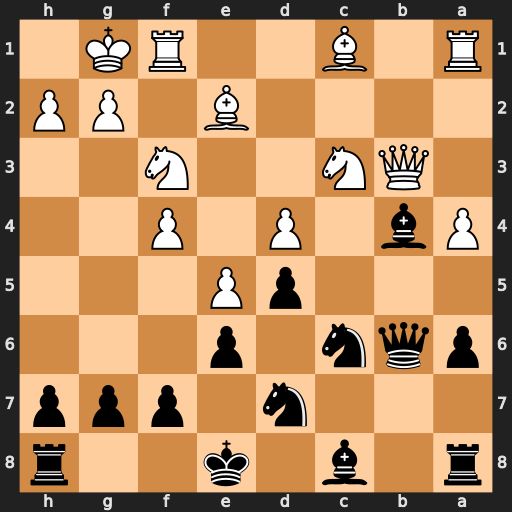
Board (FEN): r1b1k2r/3n1ppp/pqn1p3/3pP3/Pb1P1P2/1QN2N2/4B1PP/R1B2RK1
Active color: b
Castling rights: kq
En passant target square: -
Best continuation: Nxd4 Nxd4 Qxd4+